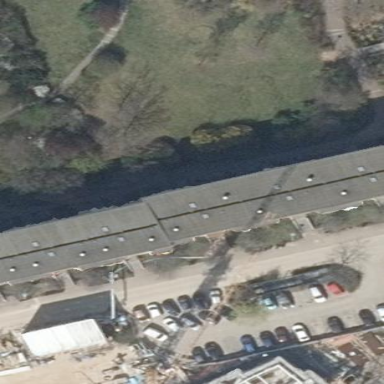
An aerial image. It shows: Residential building with flat roof.